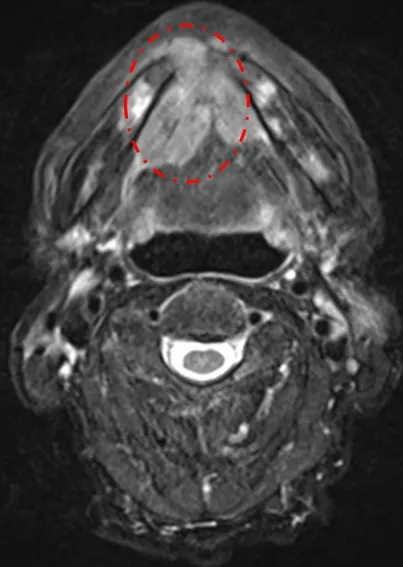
T2-weighted axial magnetic resonance imaging in case 2, showing a 37 x 23-mm mass under the floor of the mouth.
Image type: radiology (mri)